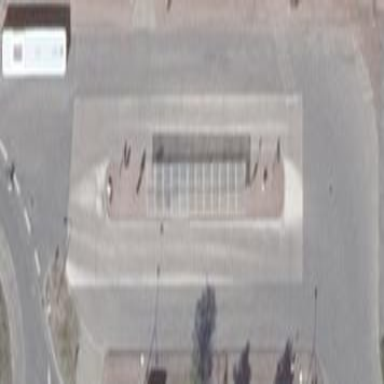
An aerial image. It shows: Bus station.